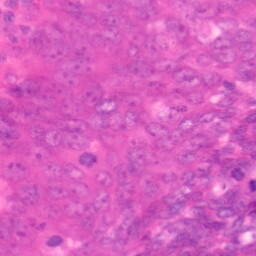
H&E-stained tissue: Colon